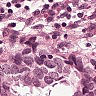
Metastatic tissue present: yes